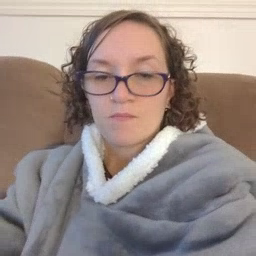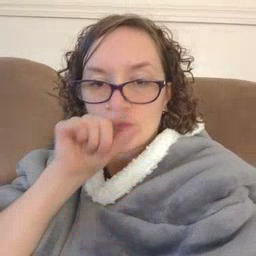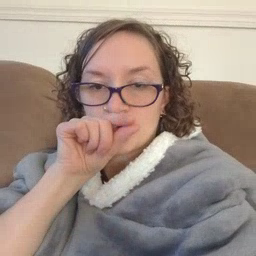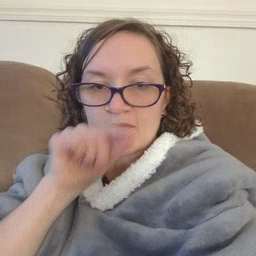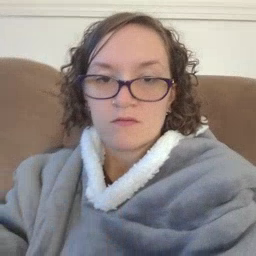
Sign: bird